Question: I want to plot a latent space of Gaussian random variables
where 'x_i~Gaussian(u_i, simga_i)'
I want to represent uncertainty in the plot like this picture

But I can't find any API of how to do this with Matplotlib!
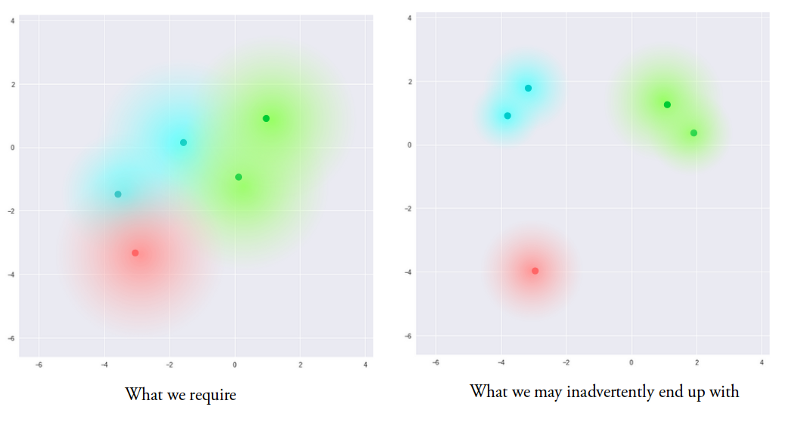
Answer: Perhaps you could try something like the example below? (modified from <URL>
'''
import numpy as np
import matplotlib.pyplot as plt
def normal_pdf(x, mean, var):
return np.exp(-(x - mean)**2 / (2*var))
xmin, xmax, ymin, ymax = (0, 100, 0, 100)
N = 1000
xx = np.linspace(xmin, xmax, N)
yy = np.linspace(ymin, ymax, N)
x = normal_pdf(xx, 50, 75)
y = normal_pdf(yy, 50, 75)
weights = np.array(np.meshgrid(x, y)).prod(0)
plt.imshow(weights, extent=(xmin, xmax, ymin, ymax), cmap=plt.cm.Blues, alpha=0.5)
plt.plot(50, 50, "bo")
plt.tight_layout()
plt.show()
'''
Result:
<URL>